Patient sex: M
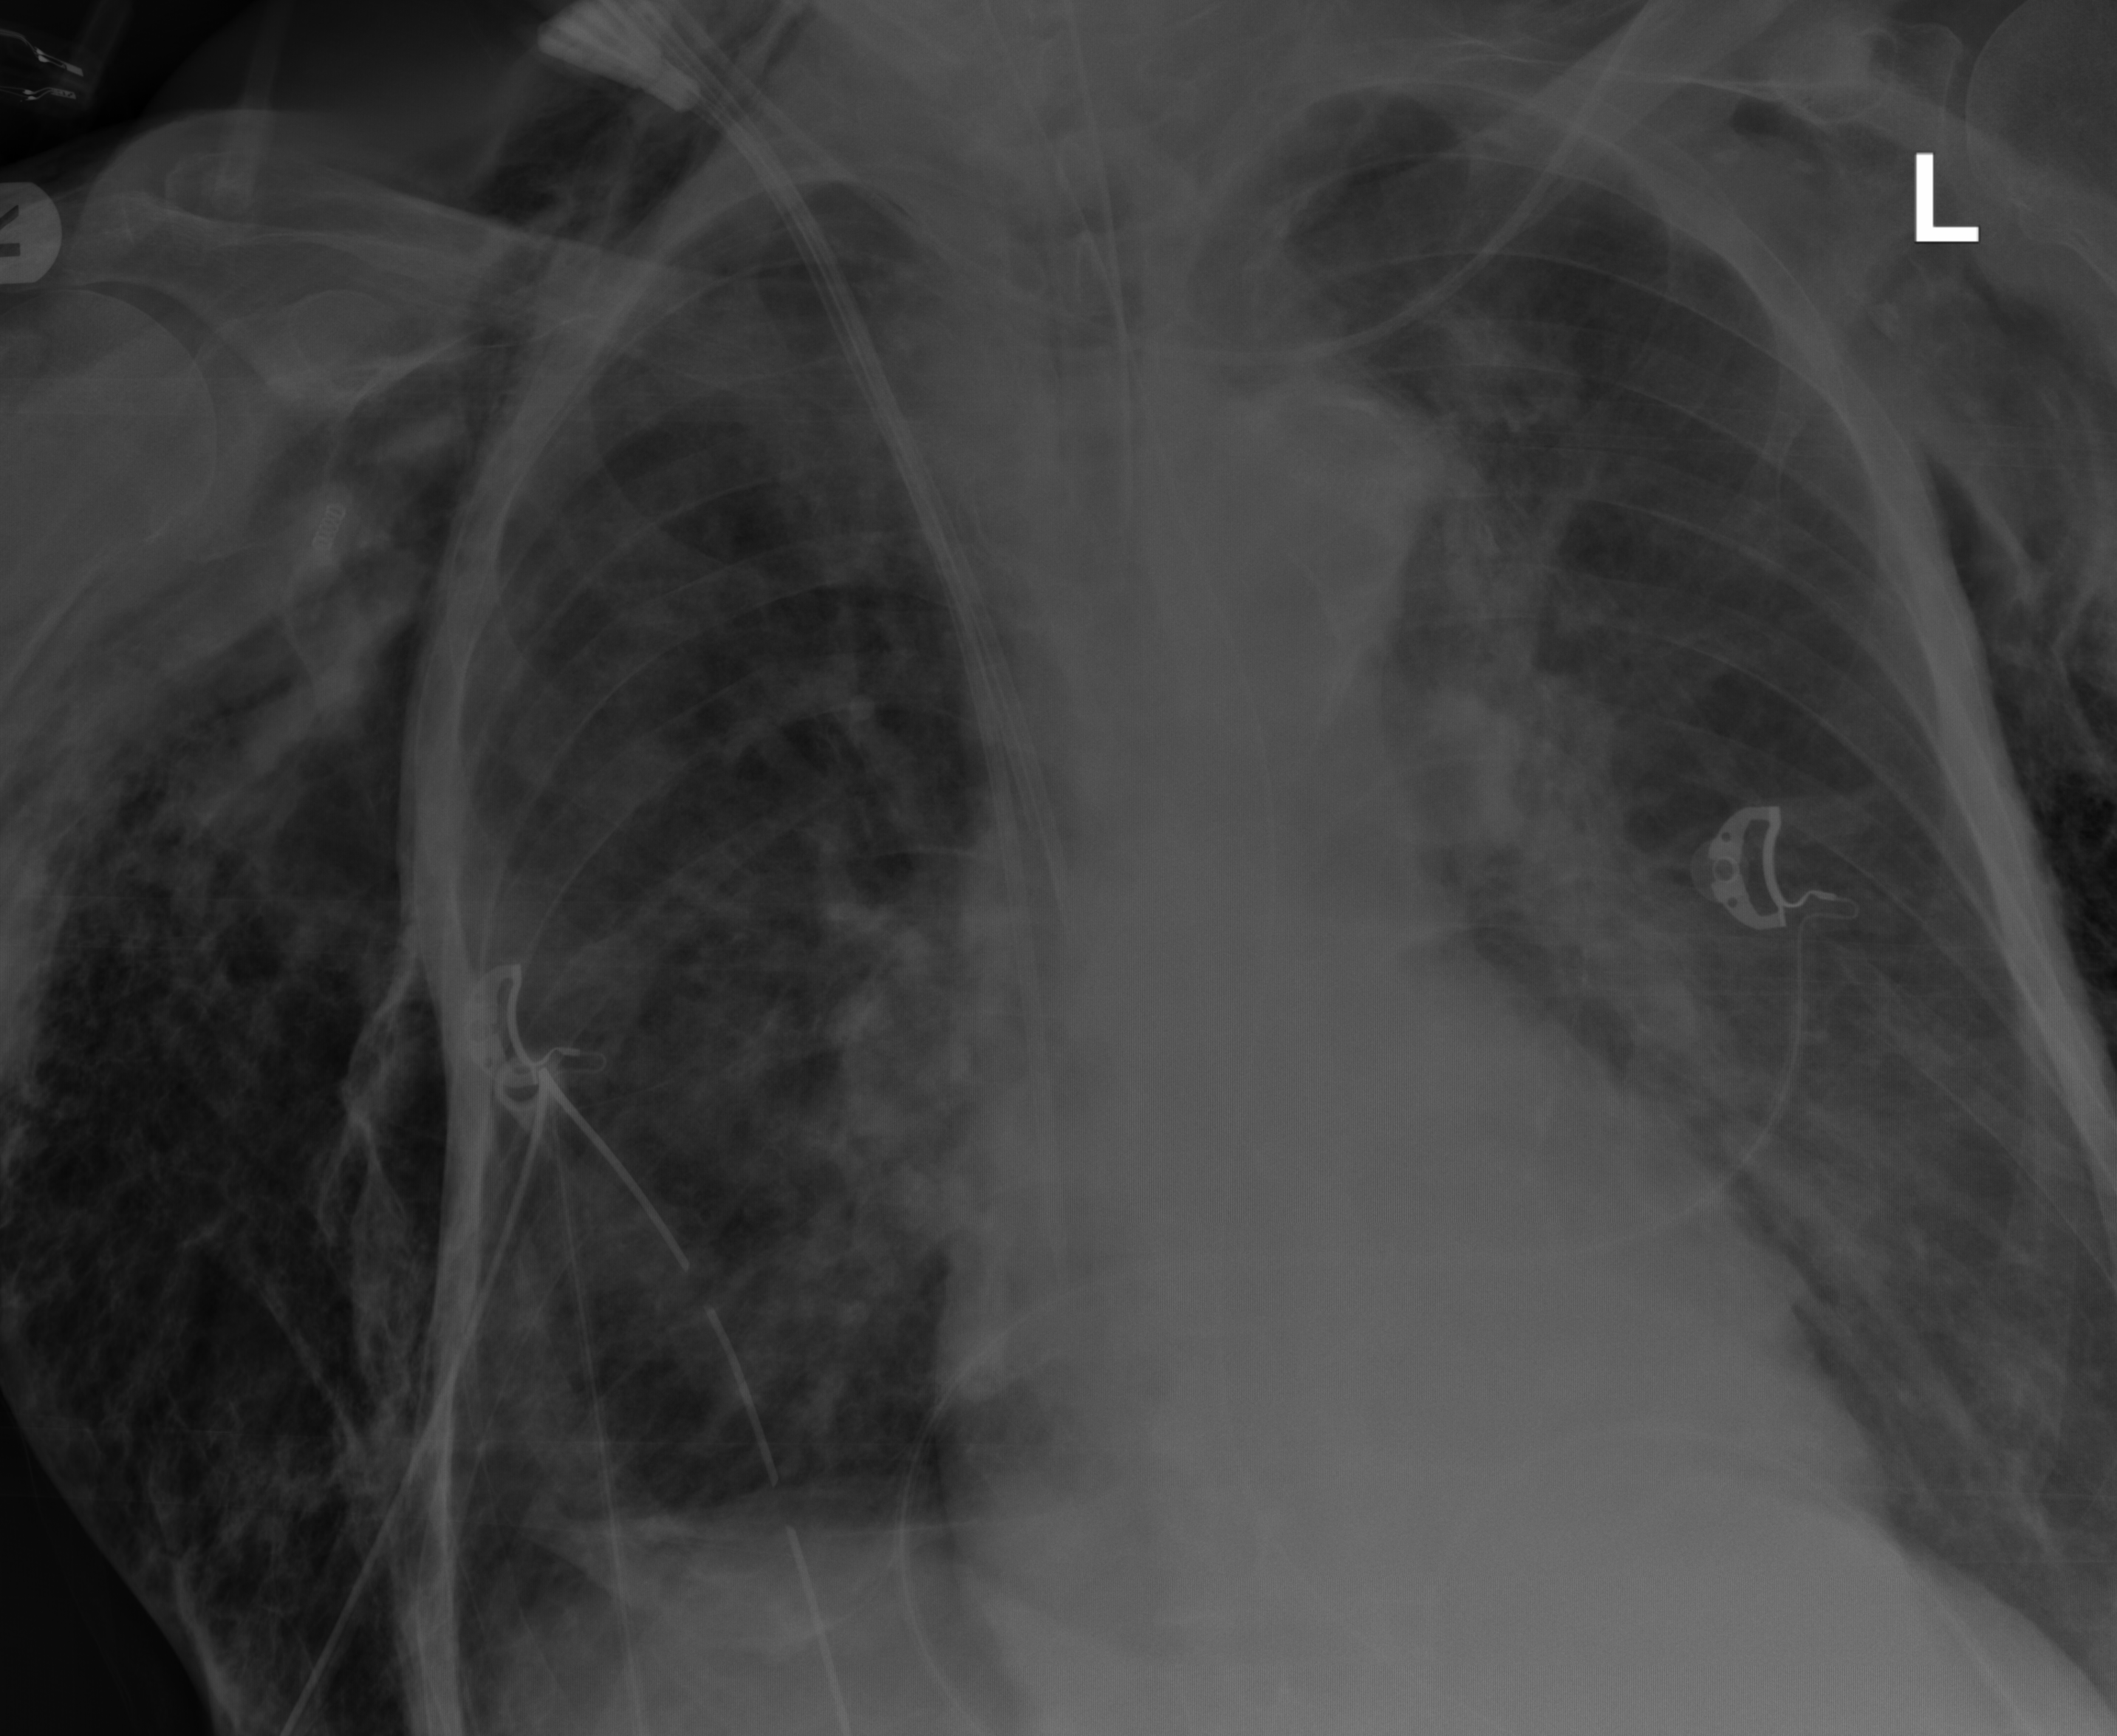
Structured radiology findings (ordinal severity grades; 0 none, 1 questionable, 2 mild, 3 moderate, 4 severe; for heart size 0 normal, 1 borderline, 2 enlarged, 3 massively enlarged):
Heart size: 0
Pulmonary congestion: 2
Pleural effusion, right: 0
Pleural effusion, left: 0
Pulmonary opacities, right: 2
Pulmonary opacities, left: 2
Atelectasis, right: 2
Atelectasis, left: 2